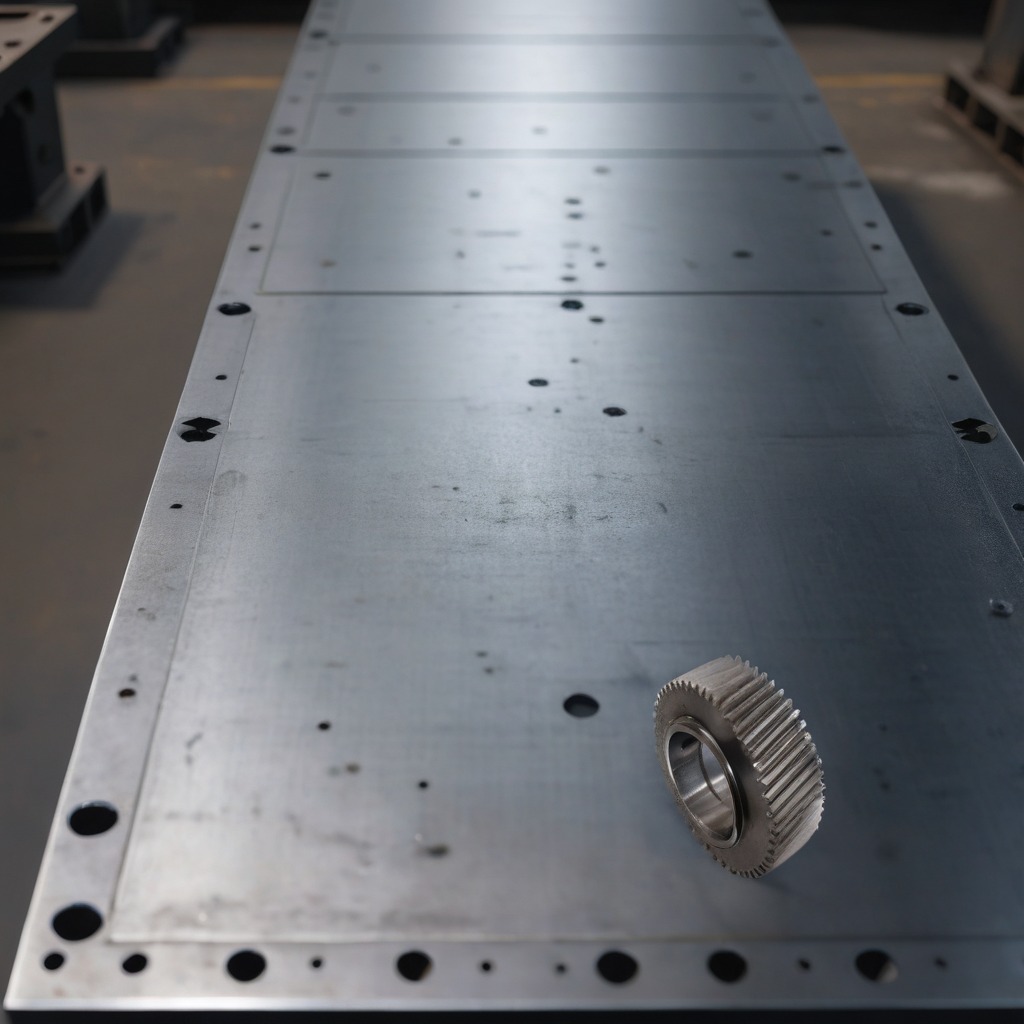
A steel gear with teeth lies on a cold steel table in a mining workshop.